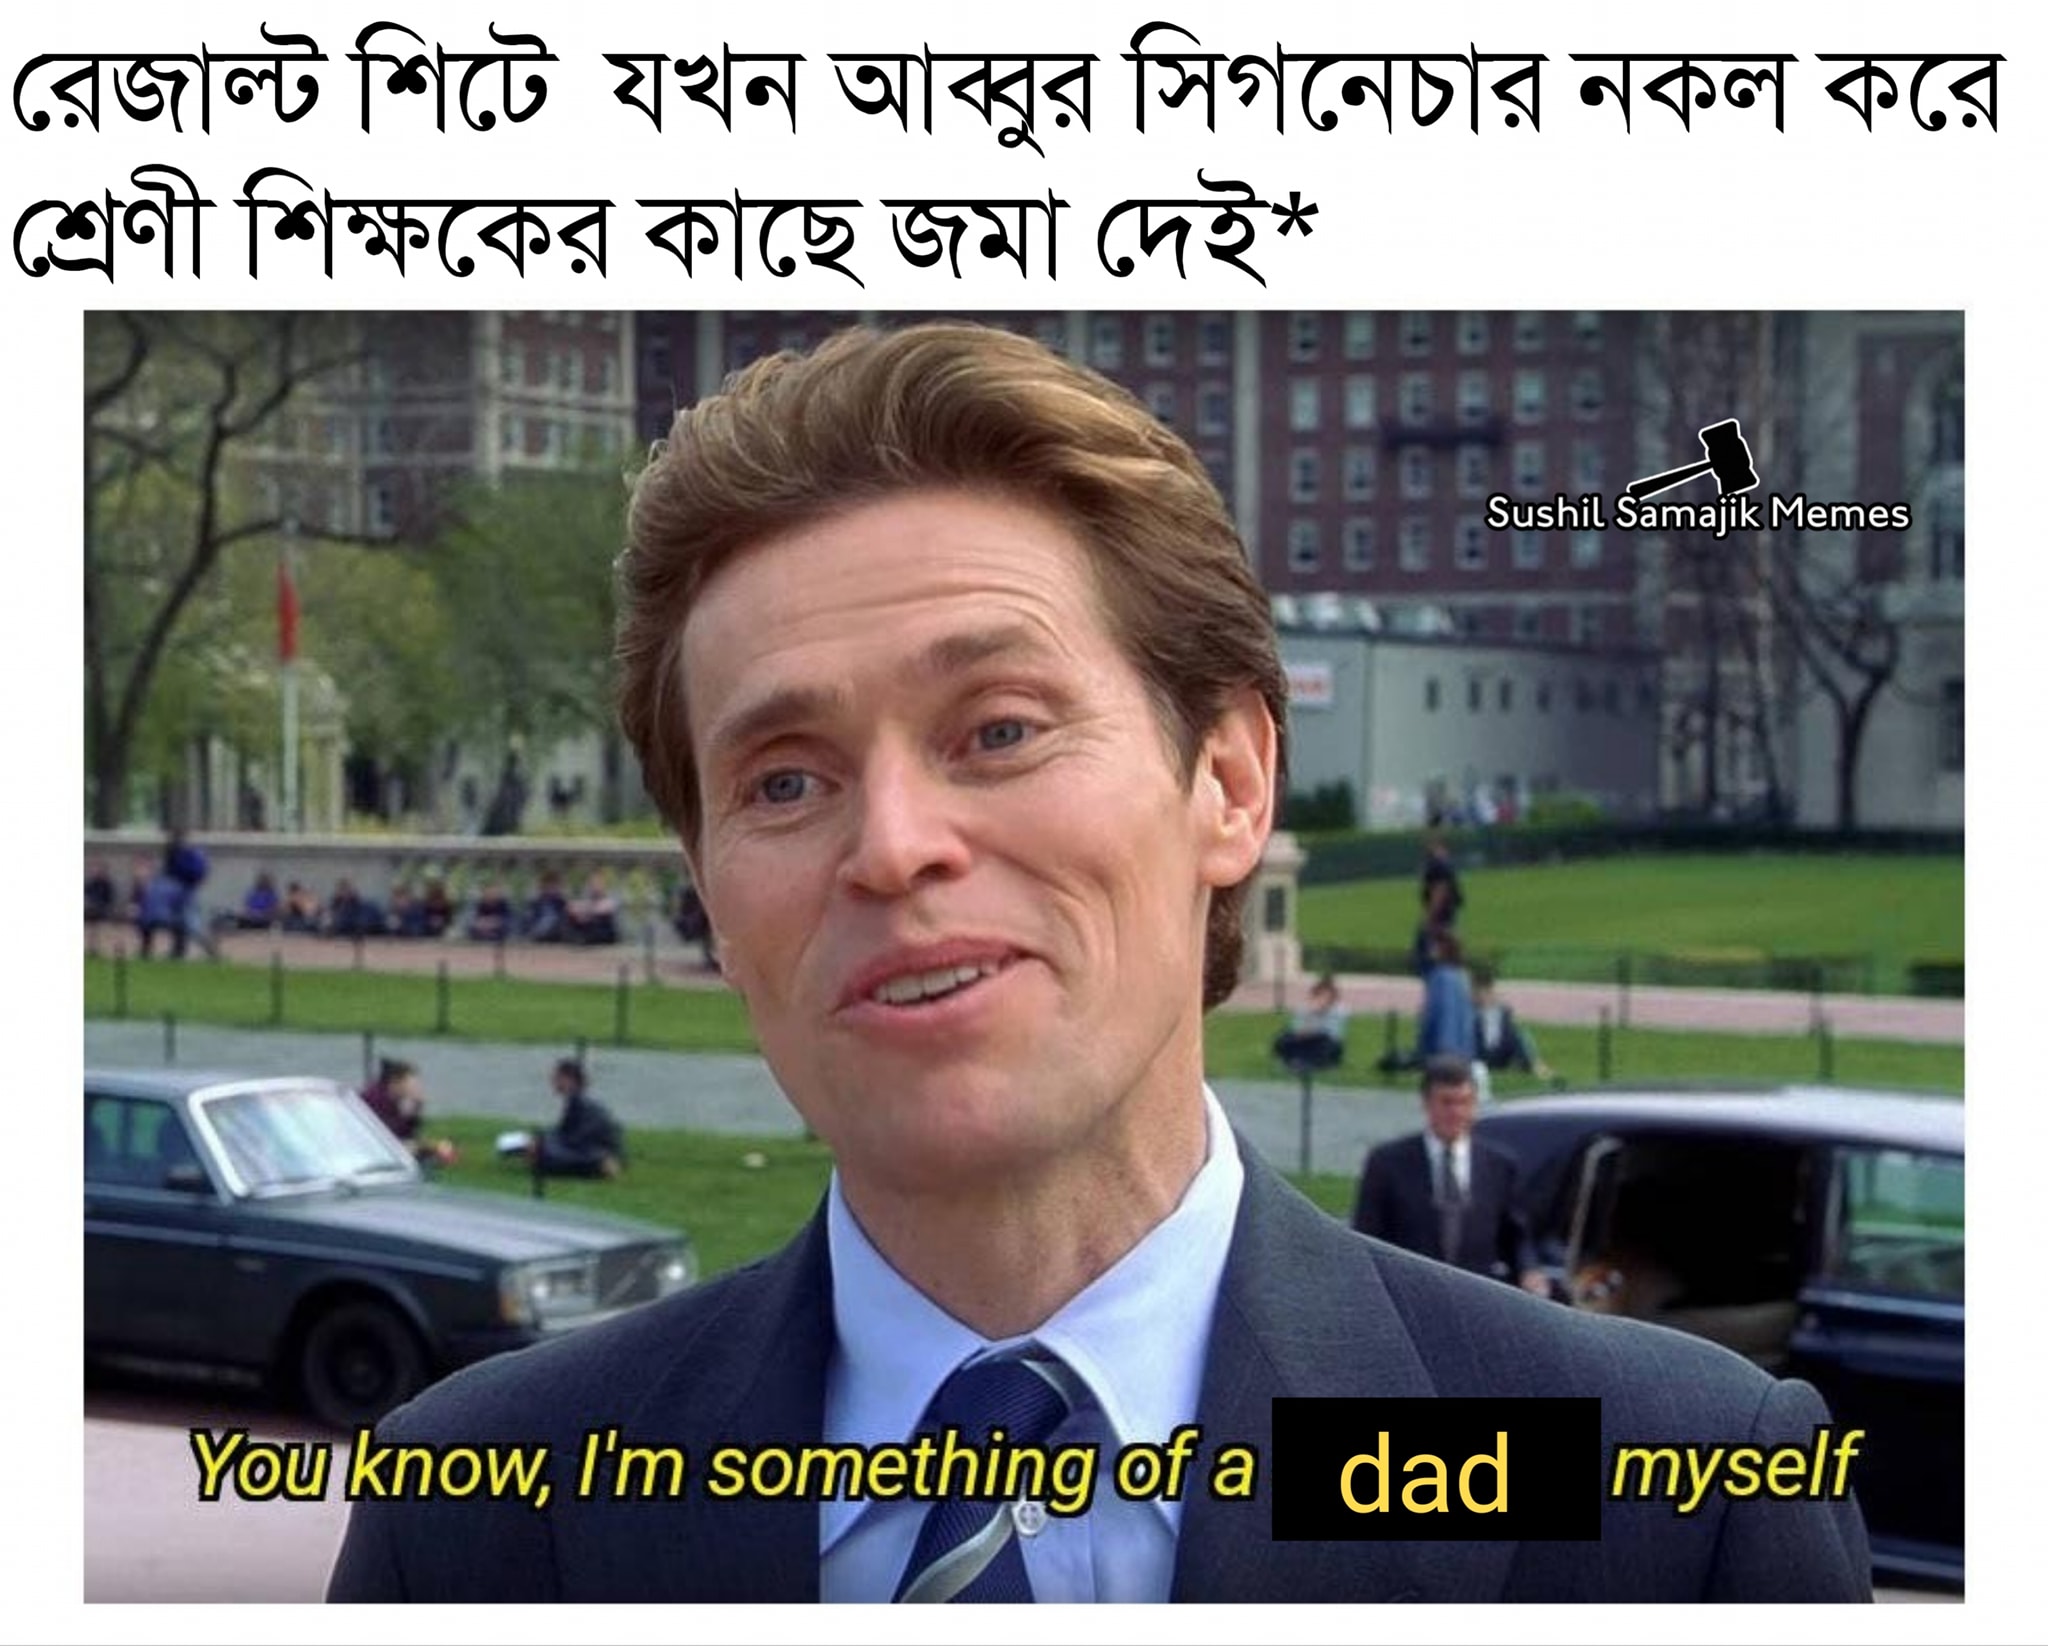
Caption: রেজাল্ট শিটে যখন আব্বুর সিগনেচার নকল করে শ্রেণী শিক্ষকের কাছে জমা দেই*  You know, I'm something of a dad myself
Label: non-hate